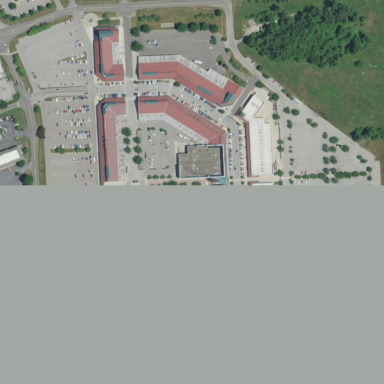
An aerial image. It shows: Mall.